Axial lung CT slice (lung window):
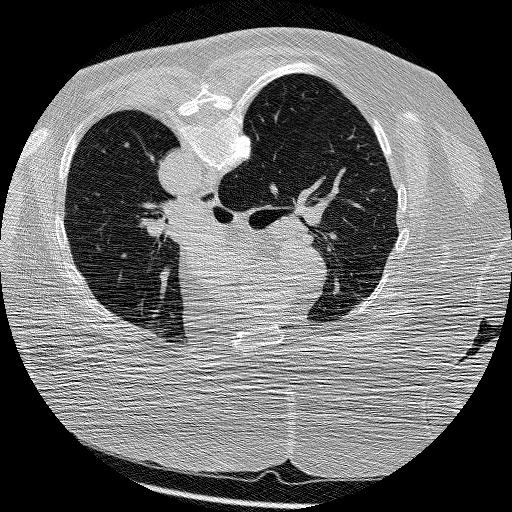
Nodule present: no